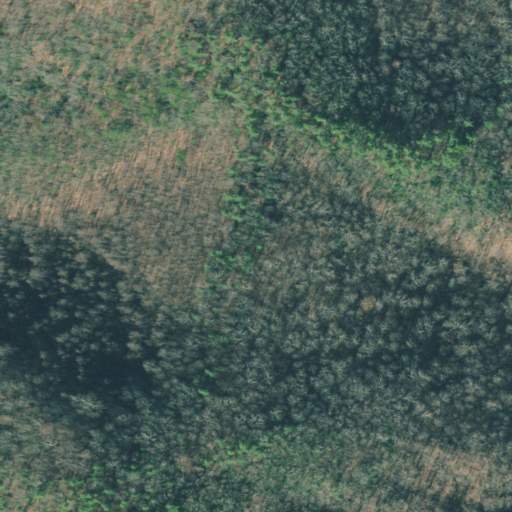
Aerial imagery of gap in Georgia named Possum Gap containing deciduous forest and mixed forest